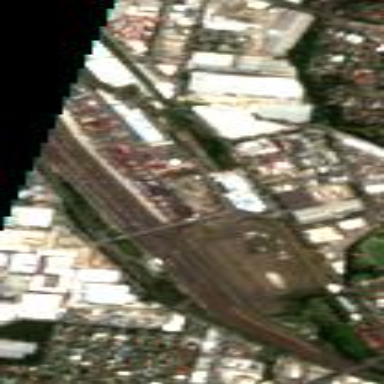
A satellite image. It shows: Railway yard.